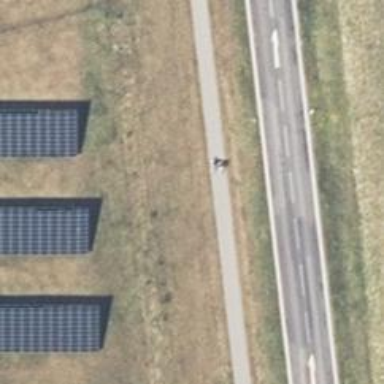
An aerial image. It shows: Cycleway.